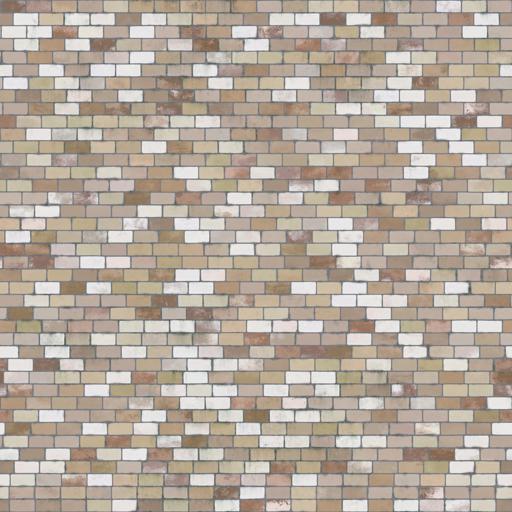
Tags: brick bricks modern stone wall